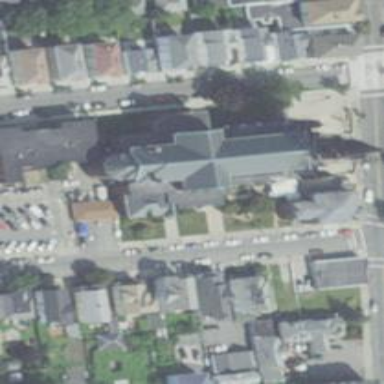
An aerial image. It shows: Building that is place of worship.